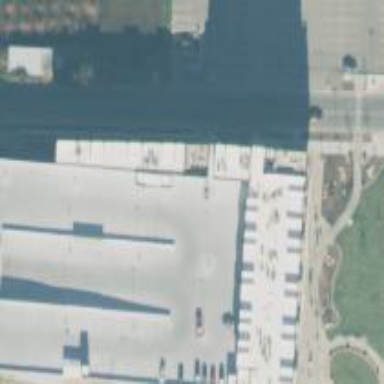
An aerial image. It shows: Multi-storey parking building.